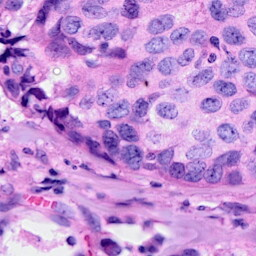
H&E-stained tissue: Breast